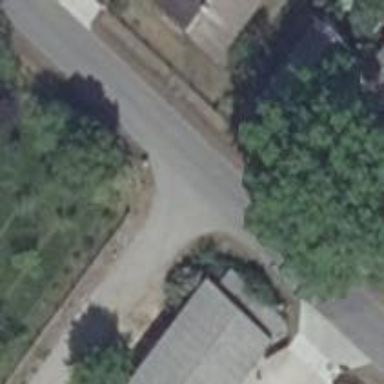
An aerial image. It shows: Gravel road in residential area.